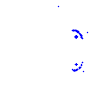
Particle: proton